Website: apple
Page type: address-validator
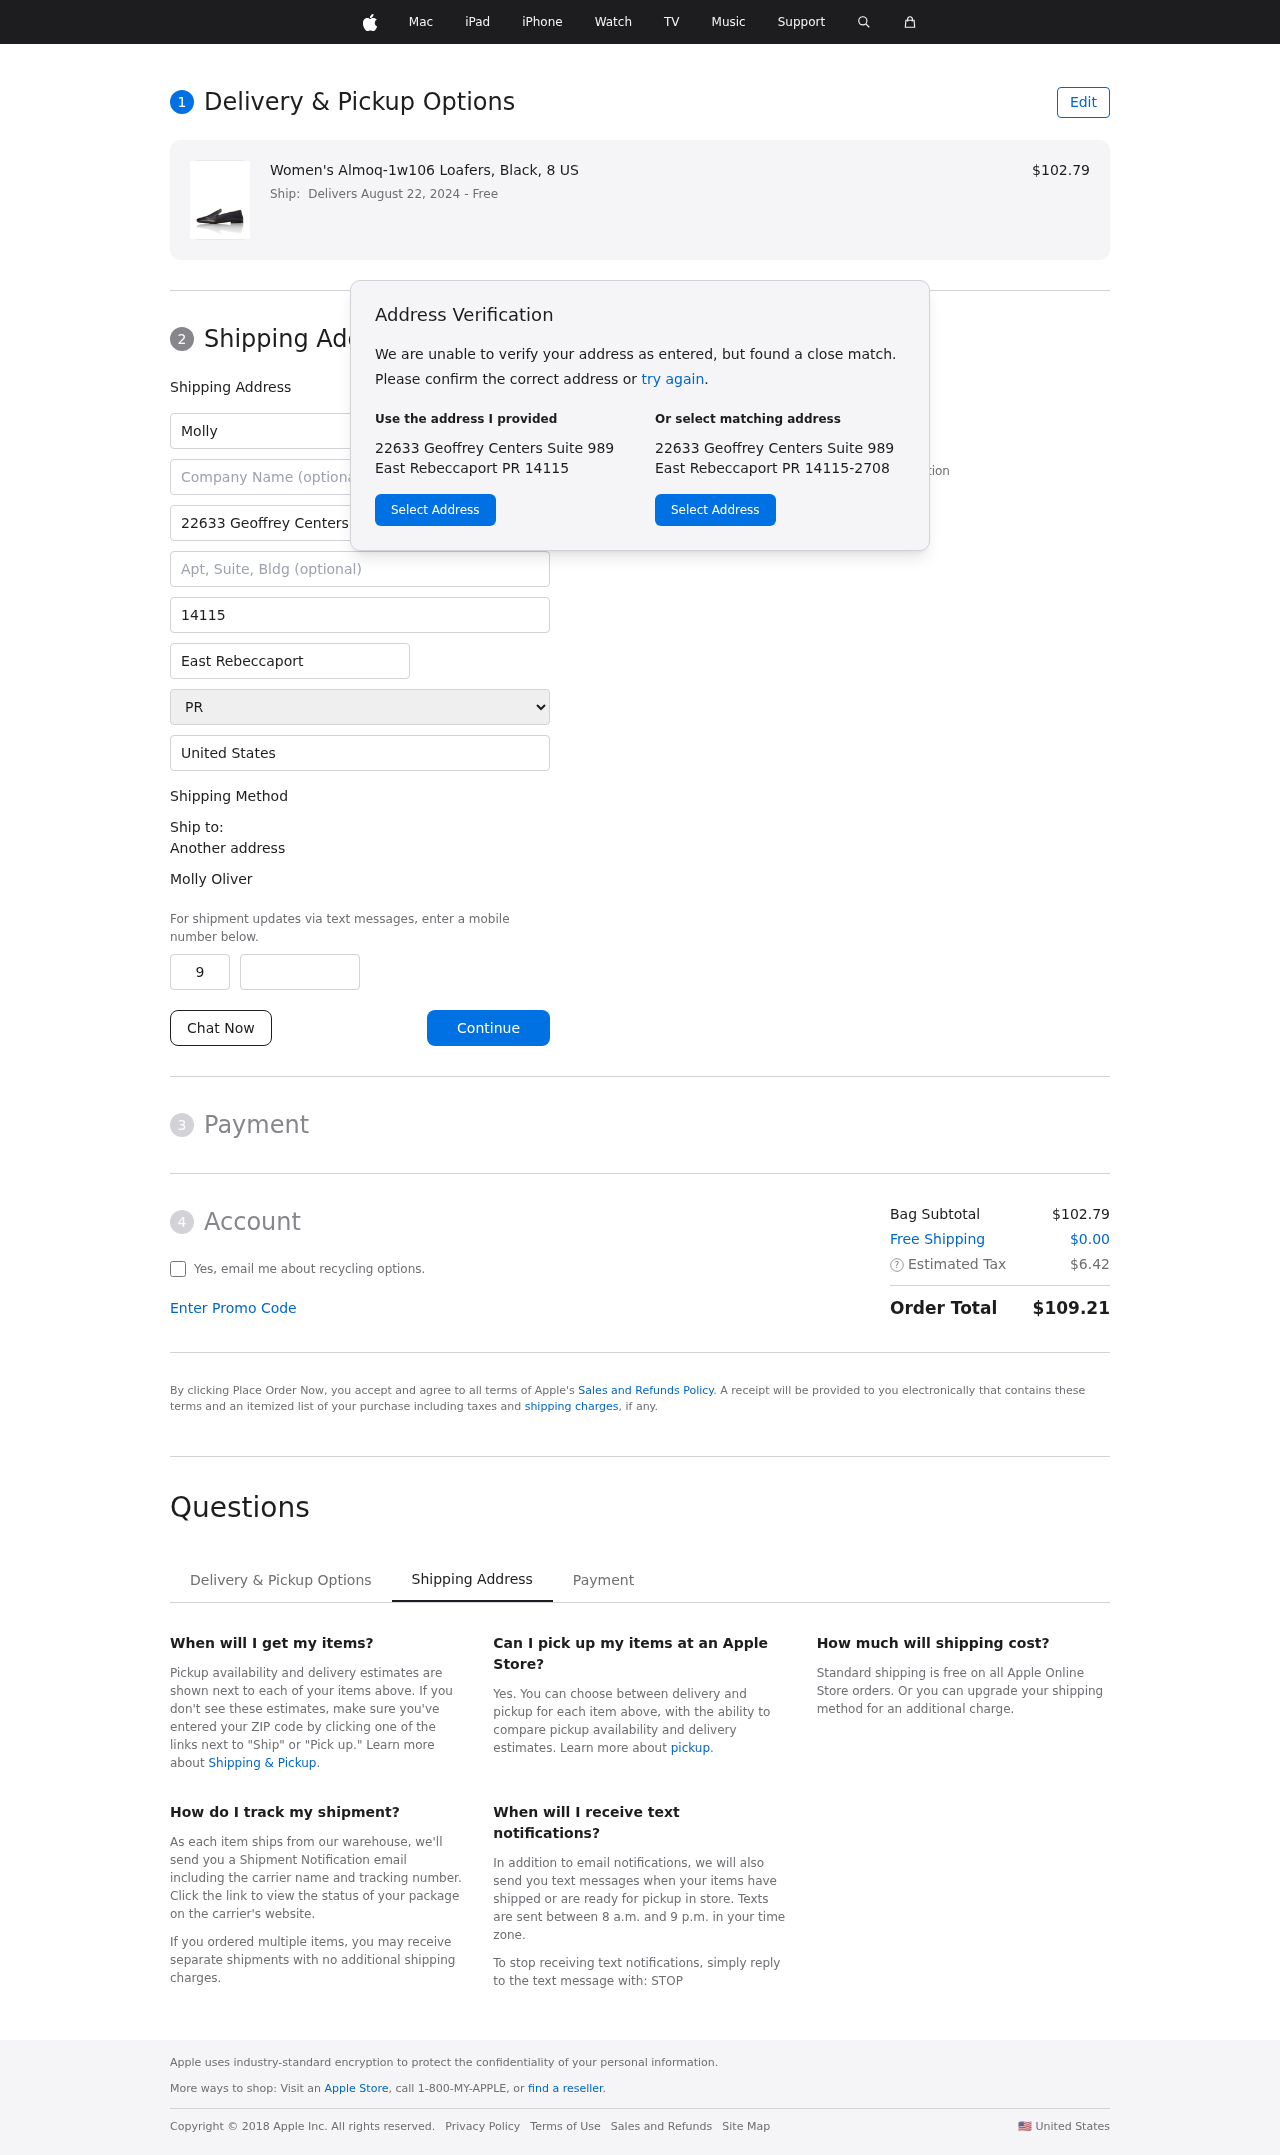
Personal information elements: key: PII_CITY
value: East Rebeccaport
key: PII_COUNTRY
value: United States
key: PII_FIRSTNAME
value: Molly
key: PII_FULLNAME
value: Molly Oliver
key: PII_LASTNAME
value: Oliver
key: PII_PHONE_AREA
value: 947
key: PII_PHONE_SUFFIX
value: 0227
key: PII_POSTCODE
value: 14115
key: PII_STATE
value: PR
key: PII_STREET
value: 22633 Geoffrey Centers Suite 989
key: PII_CITY_STATE_ZIP
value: East Rebeccaport PR 14115
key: PII_STATE_ABBR
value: PR
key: PII_POSTCODE_FULL
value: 14115
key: PII_POSTCODE_NUMERIC
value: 14115
Product elements: key: PRODUCT1_NAME
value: Women's Almoq-1w106 Loafers, Black, 8 US
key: PRODUCT1_PRICE
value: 102.79
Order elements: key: ORDER_DELIVERY_DATE
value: Delivers August 22, 2024
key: ORDER_SUBTOTAL
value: $102.79
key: ORDER_SHIPPING_COST
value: $0.00
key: ORDER_TAX
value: $6.42
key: ORDER_TOTAL
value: $109.21